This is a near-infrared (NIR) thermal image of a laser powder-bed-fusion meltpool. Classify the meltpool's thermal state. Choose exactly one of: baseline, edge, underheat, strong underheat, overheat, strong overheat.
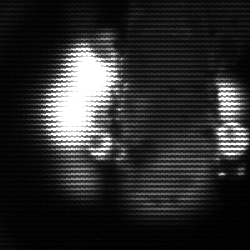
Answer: strong underheat